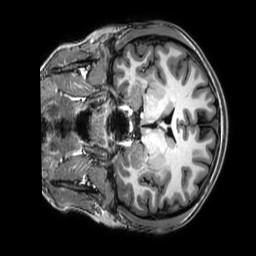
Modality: T1w
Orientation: coronal
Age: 19
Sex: female
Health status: healthy
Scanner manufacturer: philips
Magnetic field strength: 3 T
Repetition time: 0.009 s
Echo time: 0.003996 s